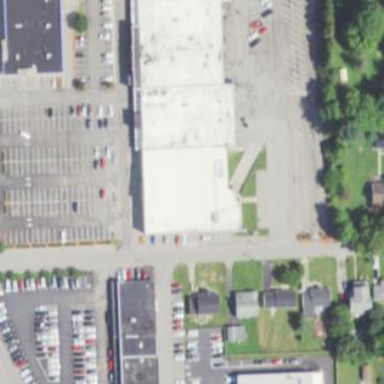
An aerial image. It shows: Retail building in mall.